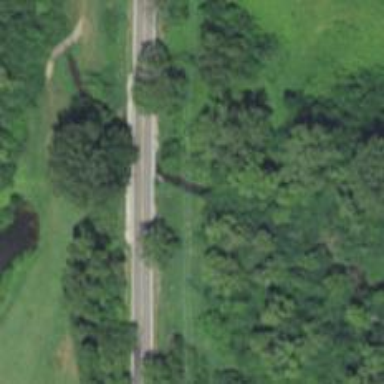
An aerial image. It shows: Culvert tunnel.